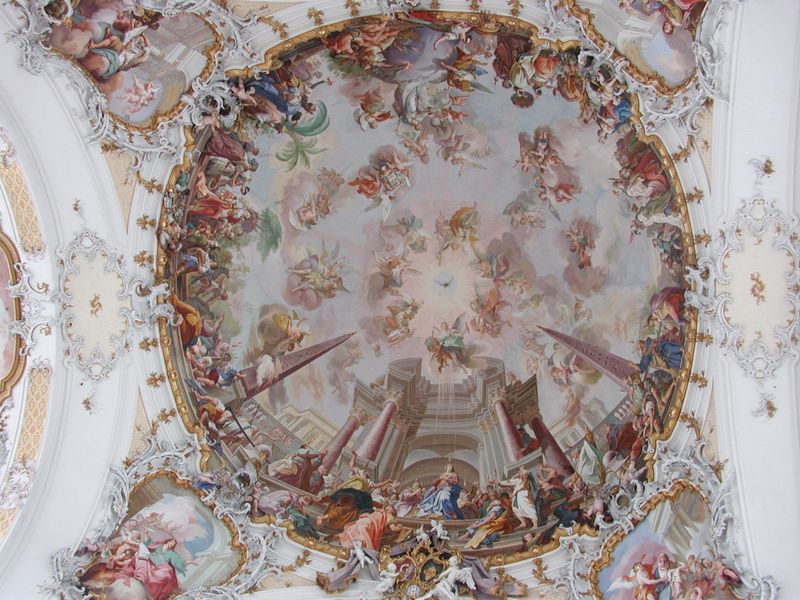
Titel: Fresken der Kirche Ottobeuren
Künstler: Johann Jakob Zeiller
Standort: Ottobeuren, Klosterkirche (EU - D - Bayern)
Schlagwörter: leute, barock, taube, gold, verziert, palmen, obelisken, heiliger geist, freimaurer, zenrum, okkult